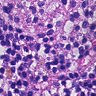
Metastatic tissue present: no